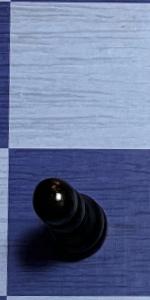
Label: Pawn_Black